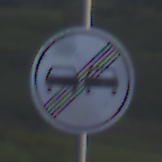
Verkehrszeichen: EndeUeberholverbot
Umgebung: Outdoor, Nature
Tageszeit: SunriseSunset
Wetter: PartlyCloudy
Licht: Natural
Jahreszeit: NotSpecified
Kontrast: LowContrast